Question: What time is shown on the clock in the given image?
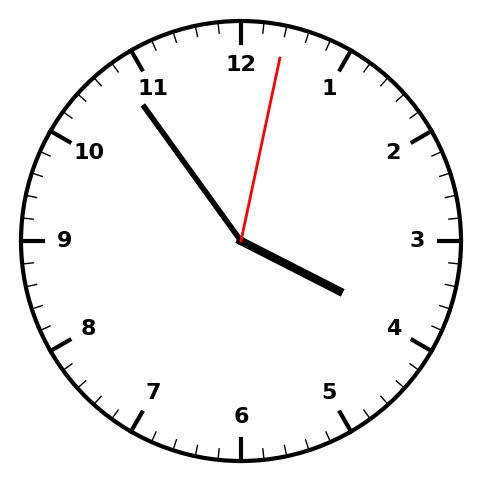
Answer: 03:54:02